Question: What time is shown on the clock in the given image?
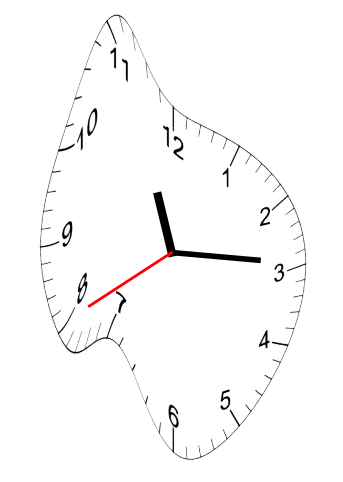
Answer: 11:14:40